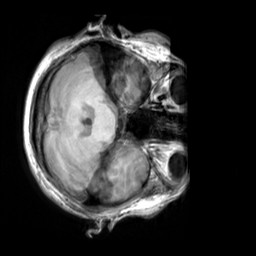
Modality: T1w
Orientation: axial
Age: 25
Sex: female
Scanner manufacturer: siemens
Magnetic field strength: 3 T
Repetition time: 2.3 s
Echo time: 0.00303 s